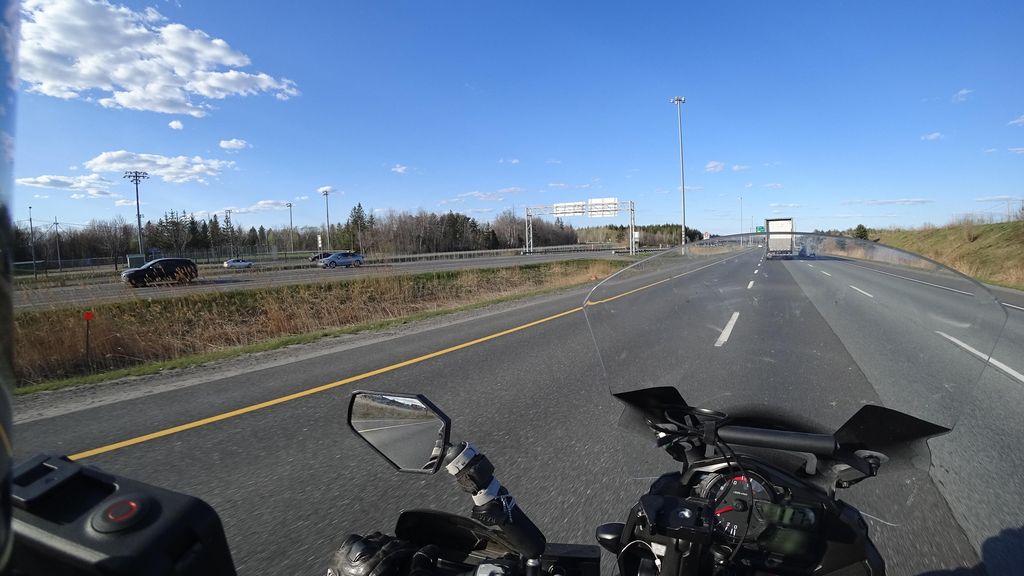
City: quebec_city